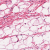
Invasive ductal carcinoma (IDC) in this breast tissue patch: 0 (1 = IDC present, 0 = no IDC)